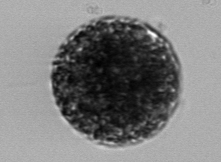
Label: Vicicitus_globosus